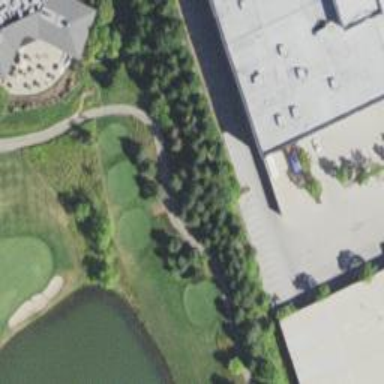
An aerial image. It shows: Footway that serves as golf path.